Question: When clicking on one of my navigations in my header, they change colors once they have been clicked. What is even more weird is the fact that my Home and Sign In button doesn't change but the rest do.
I want to know how to remove this effect because it darkens my text too much. (Let me be more specific: I don't want the gray coloring behind the words that you see behind the text)
My Html:
'''
<h1 class = "name"><font color = "#3399FF"> Prog-Assist | </font><font size = "12" font color = "#4EA24E"> Where Collaboration is Welcomed</font></h1>
<div id = "header">
<div id = "gradient">
<div class = "nav">
<!-- container-fluid gives full width container of whole viewport -->
<div class = "container-fluid">
<ul id = "nav1" class= "text-left">
<li><a href = "main.html"><strong>Home</a></li>
<li><a href = "tech.html">Technologies</a></li>
<li><a href = "#">Programs</a></li>
<li><a href = "#">Blog</strong></a></li>
</ul>
<ul id = "nav2" class = "text-right">
<li><a href = "#"><strong>Sign In</a></li>
<li><a href = "#">Contact</strong></a></li>
</ul>
</div><!-- end container-fluid-->
</div><!--end nav-->
</div>
</div> <!-- end header -->
'''
My CSS:
'''
h1.name{
/*font-family: Lato, 'Courier Bold', sanserif;*/
font-family: 'KOMIKAX_';
src: url(KOMIKAX_.tff);
font-weight: bold;
font-variant: small-caps;
font-size: 60px;
color: "red";
margin-left: 30px;
text-shadow: 0 0 1px black;
}
#header {
margin-left: 30px;
width:cover;
}
#gradient {
height: 65px;
border: 1px solid;
/* IE 10 */
background-image: -ms-linear-gradient(top, #81a8cb 0%, #1947D1 100%);
/* Firefox */
background-image: -moz-linear-gradient(top, #81a8cb, #1947D1);
/* Safari & Chrome */
background-image: -webkit-gradient(linear,left bottom,left top, color-stop(0, #1947D1),color-stop(1, #81a8cb));
box-shadow: inset 0 0 15px black;
}
#nav1 {
list-style: none;
}
#nav2 {
list-style: none;
}
.nav a {
text-decoration: none; /*remove underline*/
text-transform: uppercase;
color: white;
font-family: Rockwell, 'Courier Bold', serif;
font-size: 20px;
padding-bottom: 15px;
}
.nav li {
display: inline;
float: left;
padding: 10px;
}
.nav a:visited {
text-decoration: none;
color: white;
font-weight:bolder;
}
.nav a:hover {
text-decoration: none;
color: #A7D1A7;
}
.nav a:active {
text-decoration: none;
color: #19A3FF;
font-weight:bolder;
}
'''

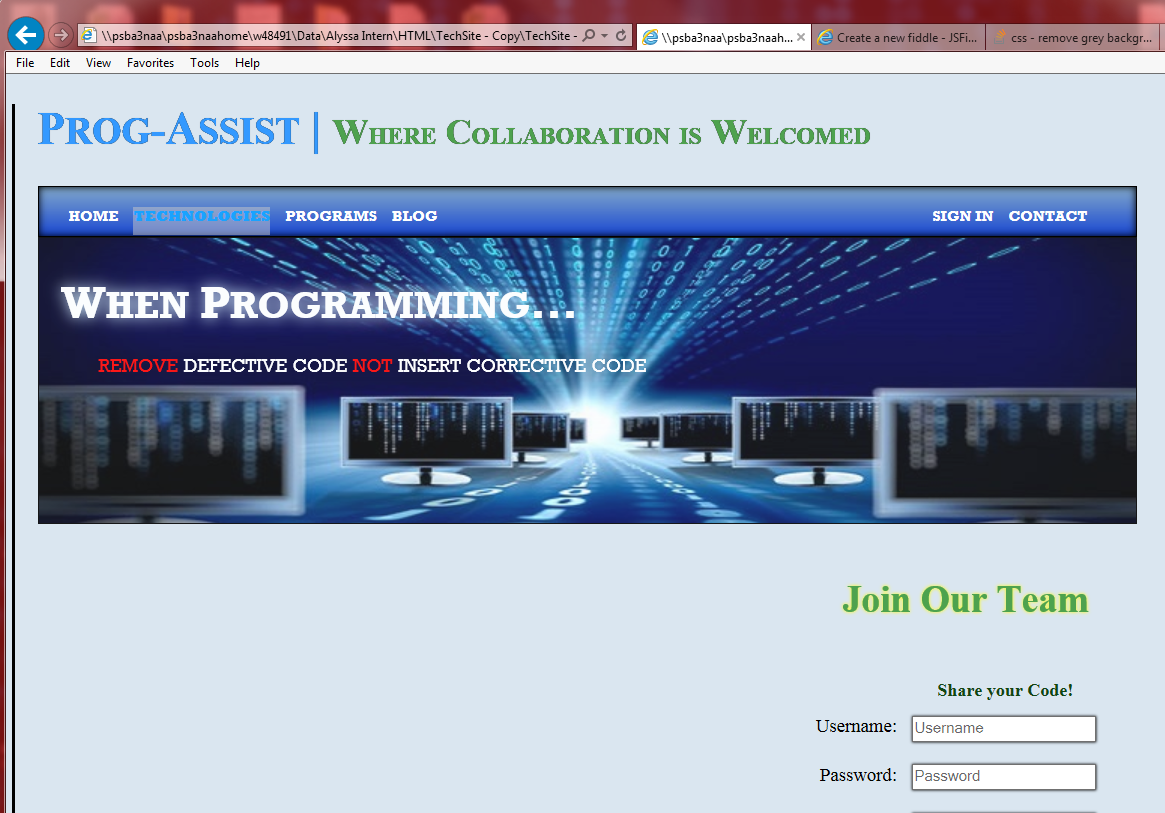
Answer: '''
.nav a:visited, .nav a:hover{background-color:transparent; text-decoration:none}
'''
If this still does not work you may have some sort of other CSS overwriting it in the page then you would use the !important hack.
'''
.nav a:visited, .nav a:hover{background-color:transparent !important; text-decoration:none}
'''